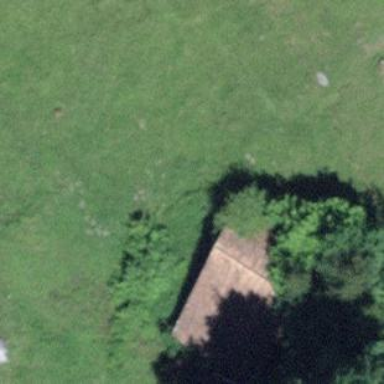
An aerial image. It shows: Barn.